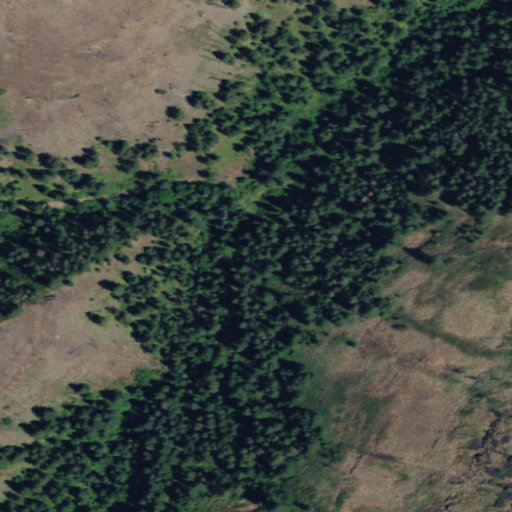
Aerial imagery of valley in Washington named Morris Canyon containing evergreen forest, shrub, and grassland